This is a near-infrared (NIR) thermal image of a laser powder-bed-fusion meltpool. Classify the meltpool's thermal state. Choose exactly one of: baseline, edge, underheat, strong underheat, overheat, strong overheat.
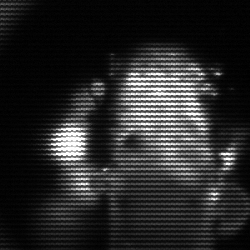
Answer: strong underheat